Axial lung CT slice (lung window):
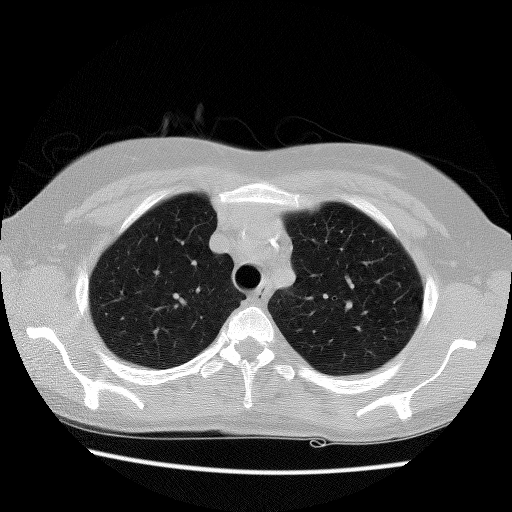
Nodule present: no